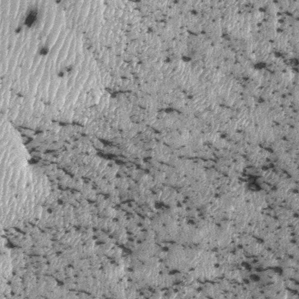
Label: frost